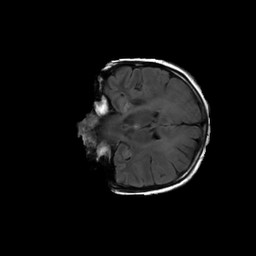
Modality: FLAIR
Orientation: coronal
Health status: ill
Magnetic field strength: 3 T